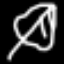
Label: leaf